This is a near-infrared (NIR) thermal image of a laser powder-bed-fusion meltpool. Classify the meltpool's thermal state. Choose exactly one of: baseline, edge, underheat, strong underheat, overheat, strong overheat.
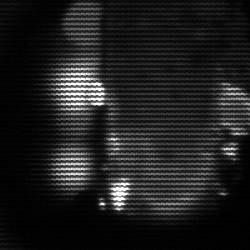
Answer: strong underheat